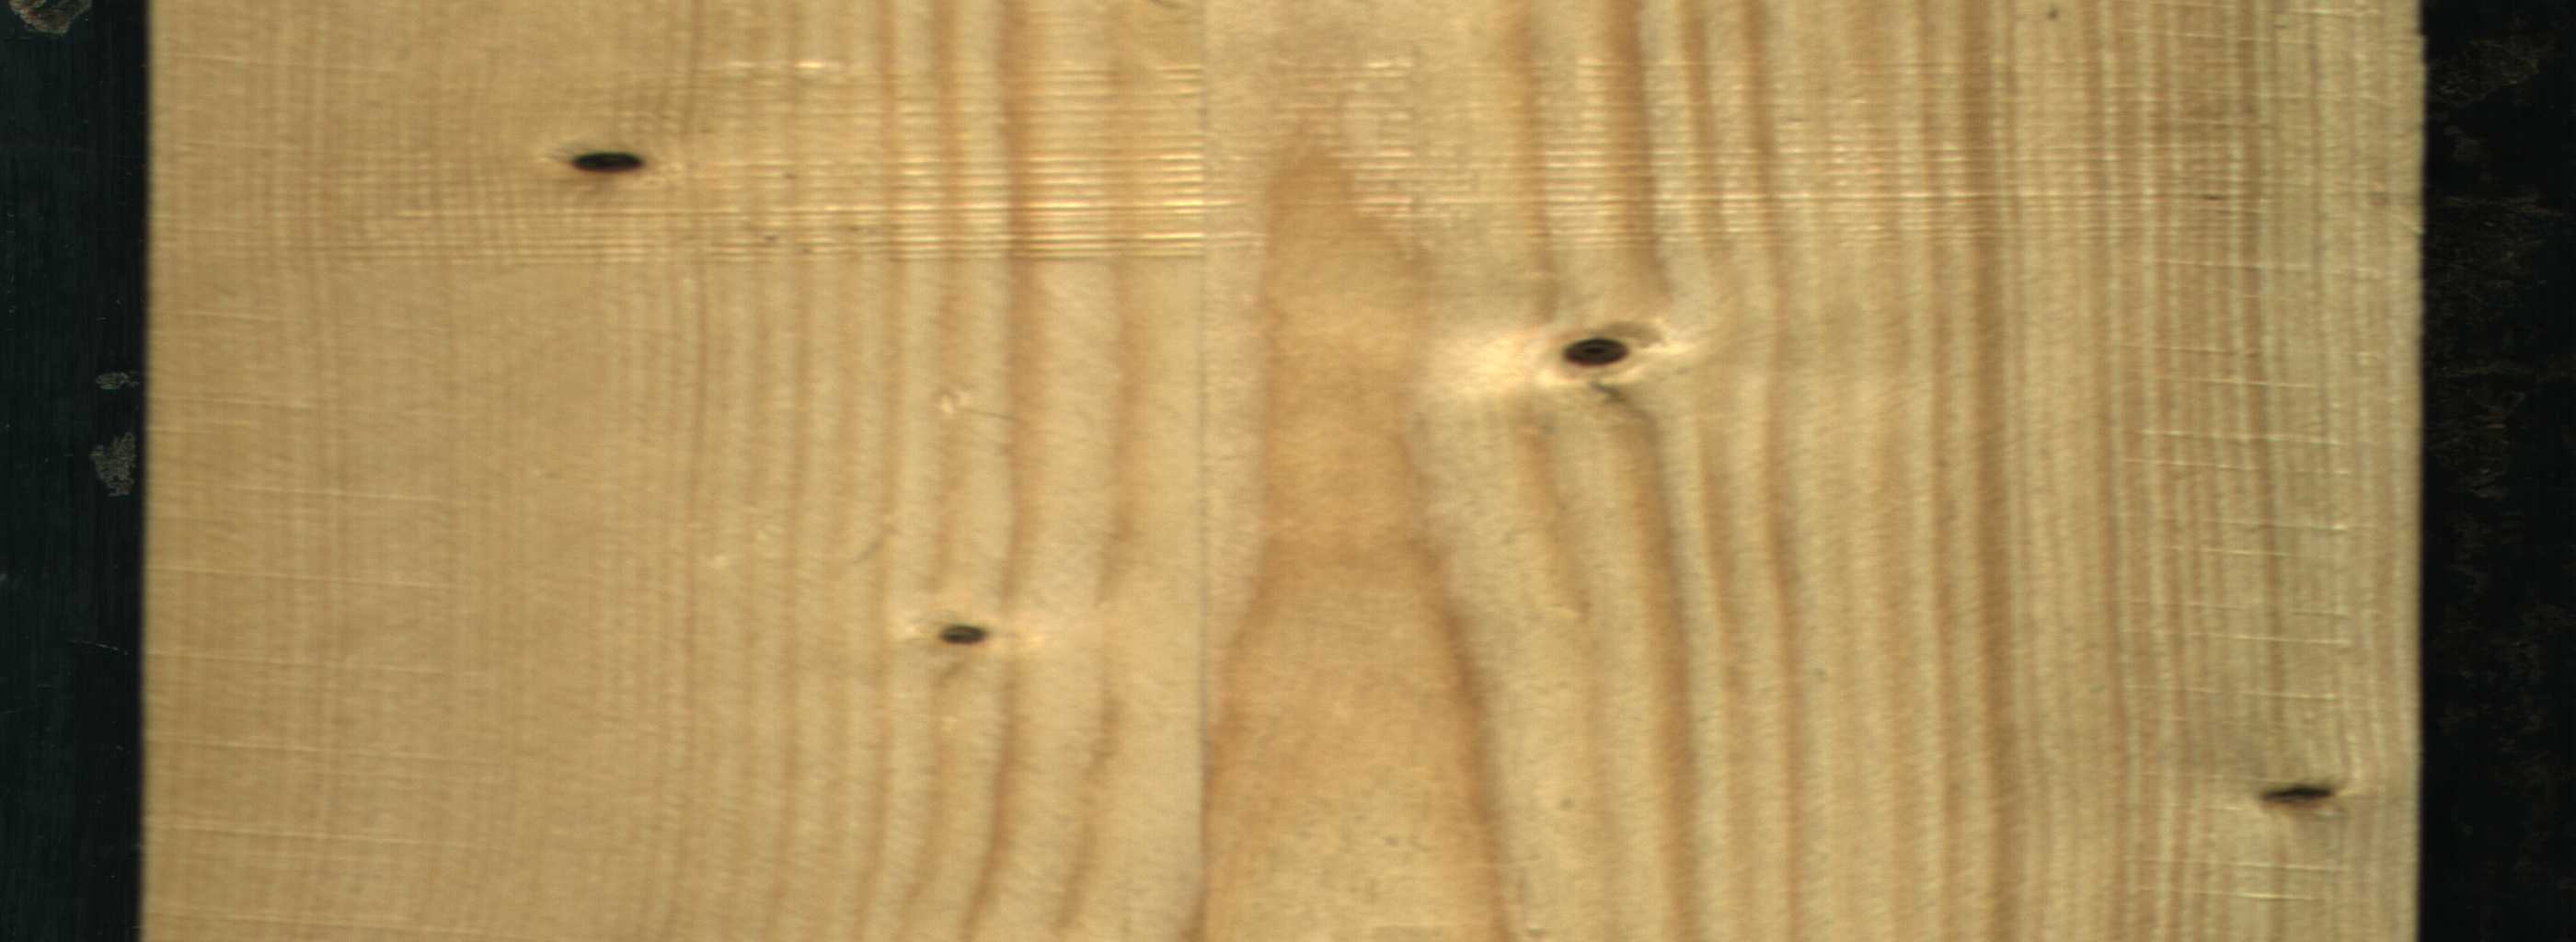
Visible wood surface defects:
Dead_Knot
Dead_Knot
Dead_Knot
Dead_Knot